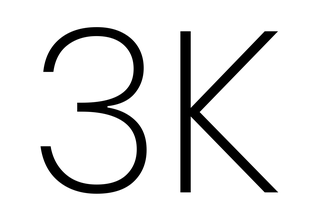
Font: Poppins-ExtraLight